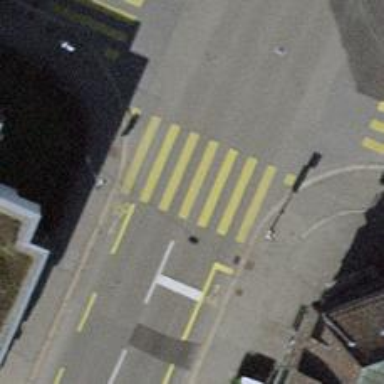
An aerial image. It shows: Tertiary road with asphalt surface. There is separate sidewalk and cycle lane on both sides.